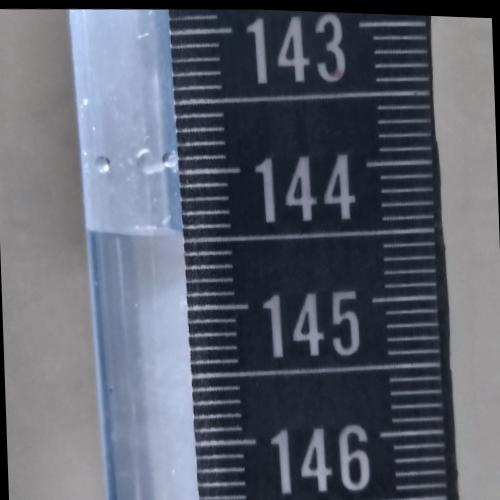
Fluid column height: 144.5 cm